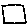
Label: square